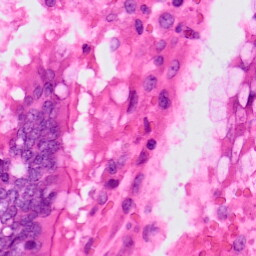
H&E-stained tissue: Lung